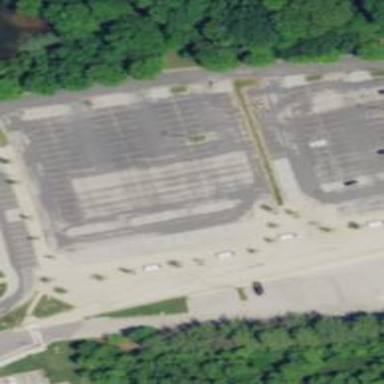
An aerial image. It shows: Parking space is available.